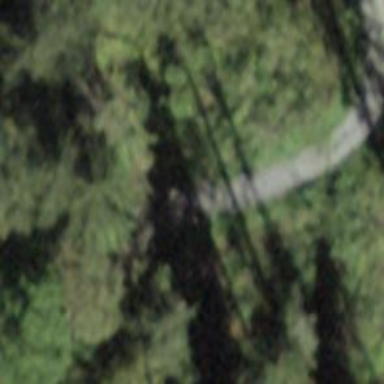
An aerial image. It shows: Ground path.